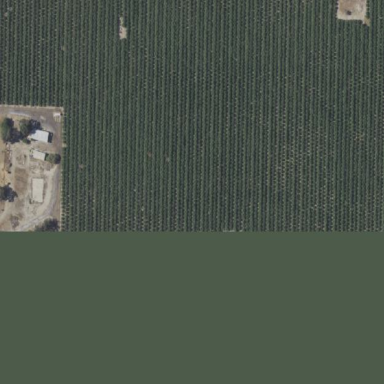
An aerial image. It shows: Almond orchard with rows of almond trees.